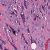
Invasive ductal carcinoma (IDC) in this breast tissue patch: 1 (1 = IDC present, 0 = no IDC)